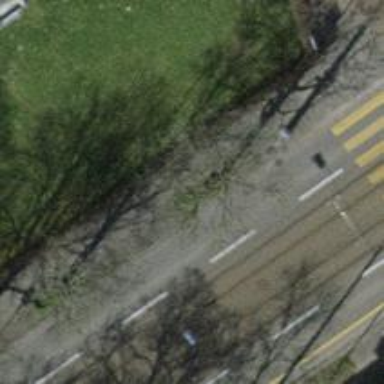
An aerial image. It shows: Avenue lined with trees.